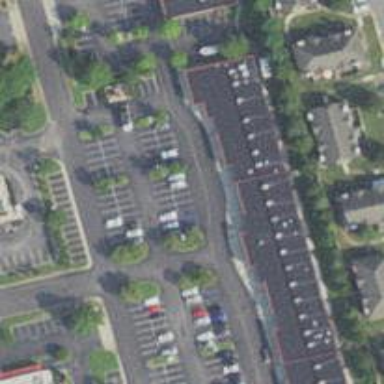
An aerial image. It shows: Healthcare clinic.